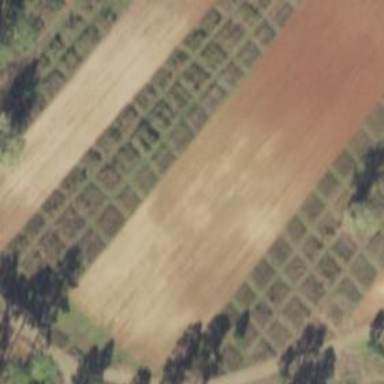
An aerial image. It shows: Orchard.